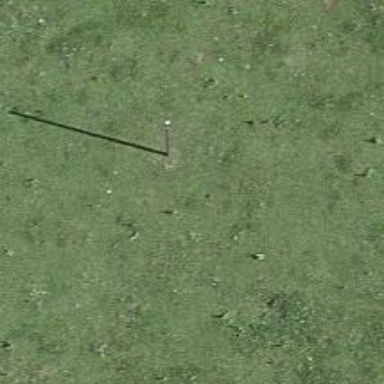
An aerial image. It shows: Power pole.